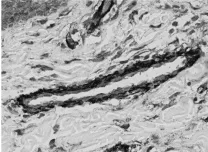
The pericytes expressed SMA.
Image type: pathology (van_gieson)